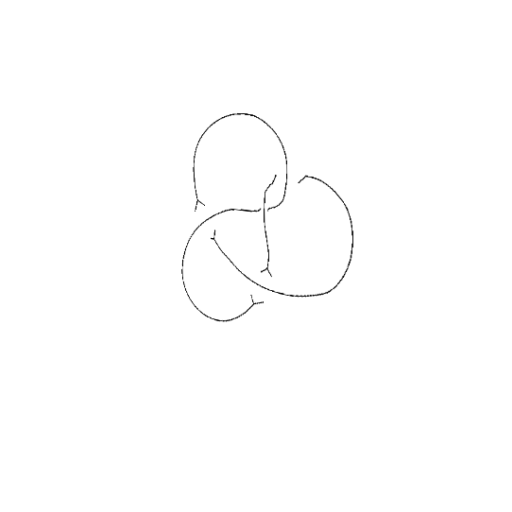
Crossing number: 4